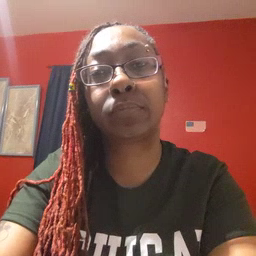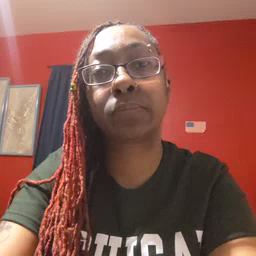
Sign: pretty